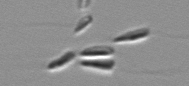
Label: Dinobryon